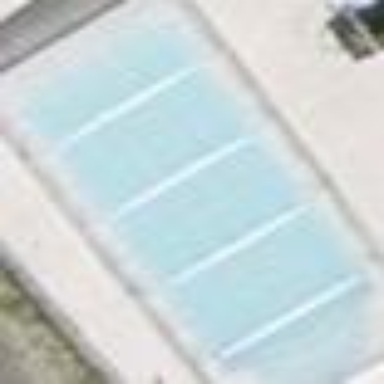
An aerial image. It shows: Swimming pool located in leisure land.